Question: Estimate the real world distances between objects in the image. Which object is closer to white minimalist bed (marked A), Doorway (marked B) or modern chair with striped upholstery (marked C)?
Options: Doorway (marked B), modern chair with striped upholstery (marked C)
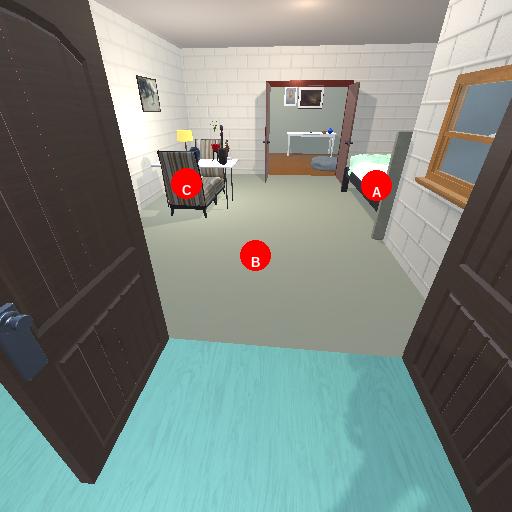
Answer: Doorway (marked B)